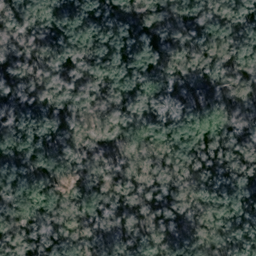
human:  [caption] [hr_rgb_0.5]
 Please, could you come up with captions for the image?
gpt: Lots of dark green trees constitute a dense forest .

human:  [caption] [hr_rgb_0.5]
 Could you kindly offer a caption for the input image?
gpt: There are lots of dark green plants in the dense forest .

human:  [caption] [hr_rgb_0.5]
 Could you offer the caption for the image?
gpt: This is a dense forest with lots of dark green trees .

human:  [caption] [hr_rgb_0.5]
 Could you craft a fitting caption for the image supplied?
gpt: There are lots of dark green trees in the dense forest .

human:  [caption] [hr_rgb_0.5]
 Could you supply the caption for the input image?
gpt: Lots of dark green trees constitute a dense forest .